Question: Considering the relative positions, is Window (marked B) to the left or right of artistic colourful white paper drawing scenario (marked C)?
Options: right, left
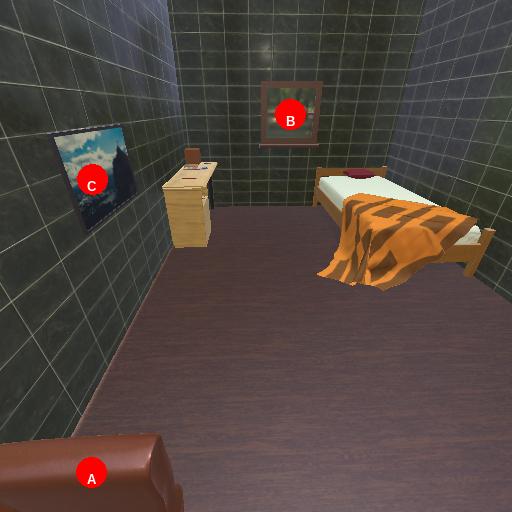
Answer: right